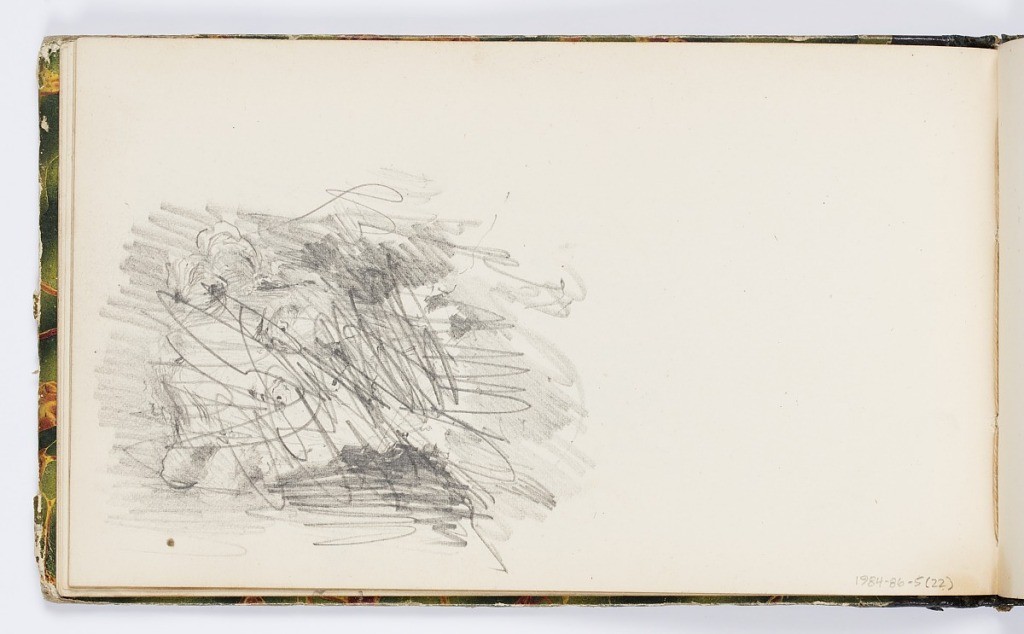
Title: Sketchbook Page
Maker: Kenyon Cox, American, 1856–1919
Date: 1875
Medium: Graphite on paper
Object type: Sketchbook folio
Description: Sketch of a man's face, cancelled out.